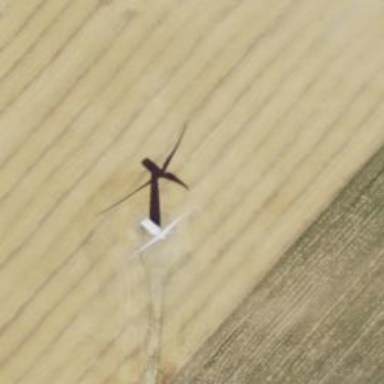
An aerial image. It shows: Wind turbine generator that utilizes wind as its source for generating electricity. It is of the horizontal axis type.